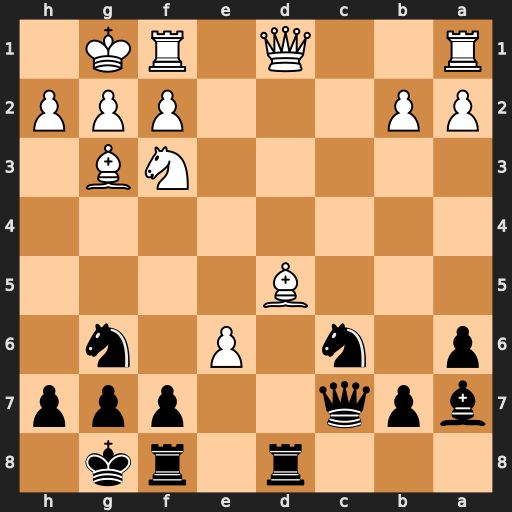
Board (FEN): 3r1rk1/bpq2ppp/p1n1P1n1/3B4/8/5NB1/PP3PPP/R2Q1RK1
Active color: b
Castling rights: -
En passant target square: -
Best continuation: Qa5 Bb3 Rxd1